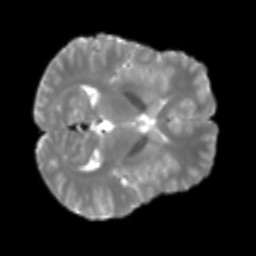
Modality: T2w
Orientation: axial
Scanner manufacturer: siemens
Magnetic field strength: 3 T
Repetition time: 4 s
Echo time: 0.0594 s